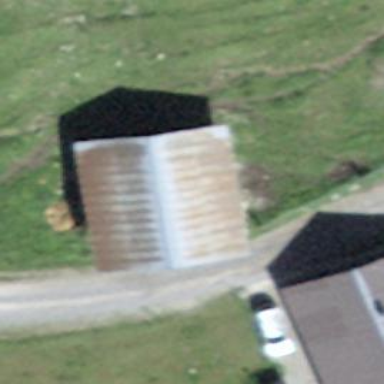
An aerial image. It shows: Farm auxiliary building.